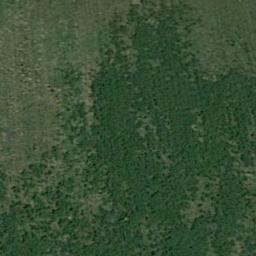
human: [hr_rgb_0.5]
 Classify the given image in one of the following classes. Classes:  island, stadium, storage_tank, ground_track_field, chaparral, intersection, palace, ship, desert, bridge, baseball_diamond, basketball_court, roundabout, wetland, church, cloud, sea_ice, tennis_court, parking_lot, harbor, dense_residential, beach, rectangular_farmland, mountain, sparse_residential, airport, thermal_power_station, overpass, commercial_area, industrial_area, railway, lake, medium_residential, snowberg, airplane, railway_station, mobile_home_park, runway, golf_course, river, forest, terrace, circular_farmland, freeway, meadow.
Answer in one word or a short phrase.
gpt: meadow